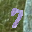
Label: 7